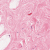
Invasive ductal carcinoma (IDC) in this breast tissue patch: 0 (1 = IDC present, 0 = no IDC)